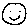
Label: smiley face